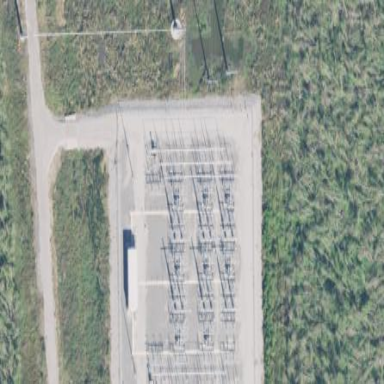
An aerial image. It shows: There is fence around switching substation.